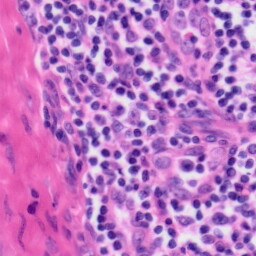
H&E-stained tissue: Tonsil